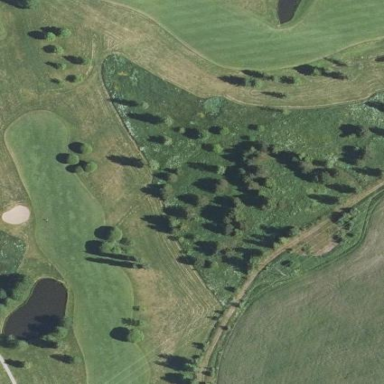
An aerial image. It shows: Golf fairway surrounded by grass.